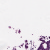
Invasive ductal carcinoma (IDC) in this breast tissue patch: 0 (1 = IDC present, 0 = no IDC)